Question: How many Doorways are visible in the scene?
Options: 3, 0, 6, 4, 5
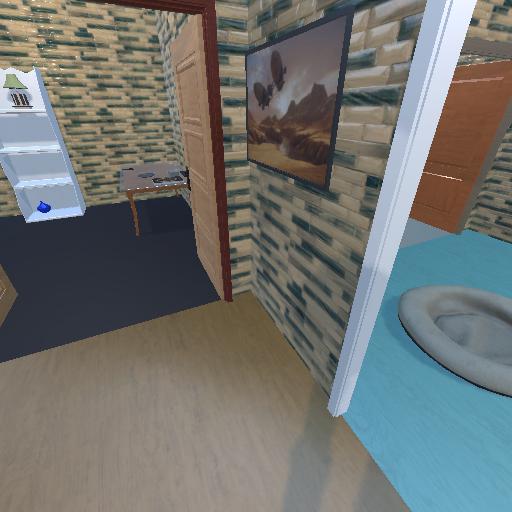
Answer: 3